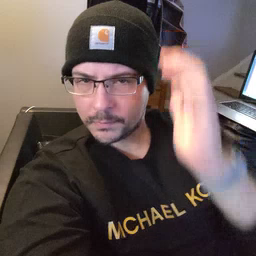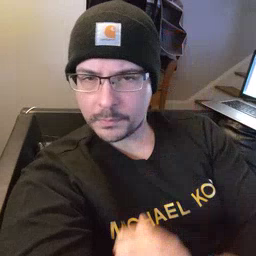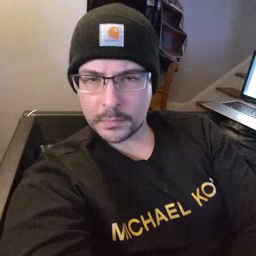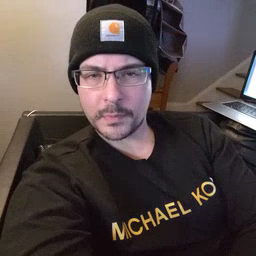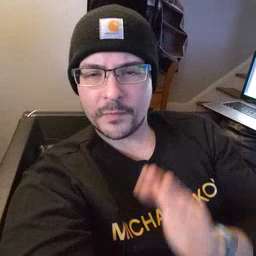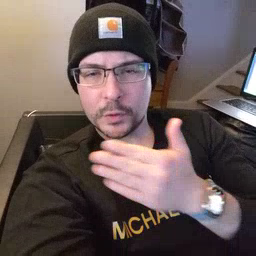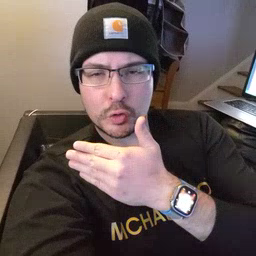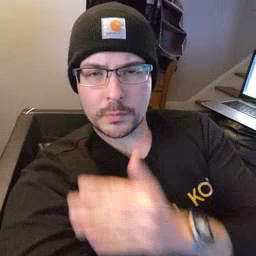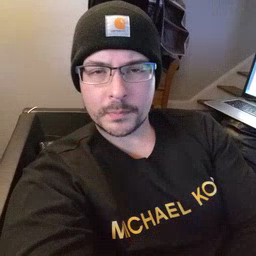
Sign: fish